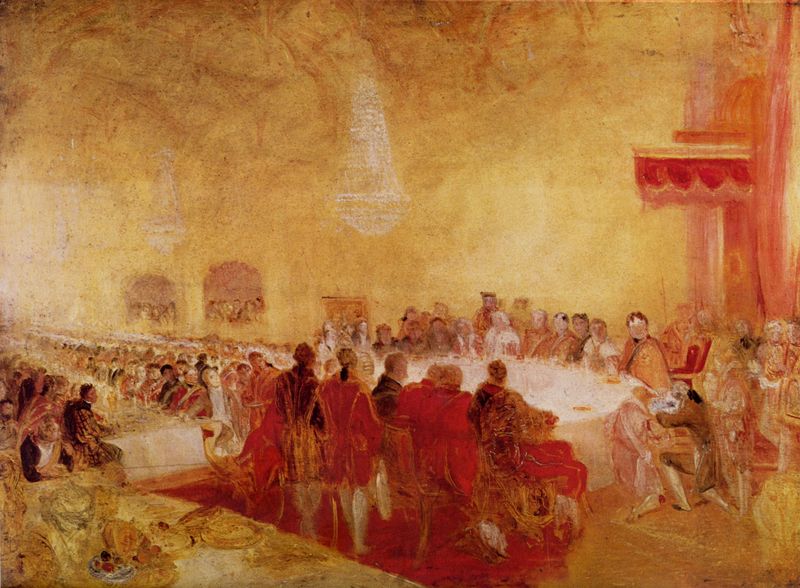
Titel: George IV beim Bankett des Propstes im Parlamentshaus, Edinburgh
Künstler: William Turner
Standort: London
Institution: Tate Gallery
Schlagwörter: feuer, gemälde, schatten, weiß, aquarell, gelb, menschen, sitzen, abend, hell, lampe, licht, männer, orange, pastell, raum, stuhl, stühle, tisch, tische, zeichnung, rose, rot, schloss, ball, fest, gesellschaft, leute, party, tanz, versammlung, alt, feier, barock, diener, lang, teller, tischdecke, vorhang, gold, adel, decke, personen, bühne, rosa, vornehm, perücke, balkon, herrschaft, zuschauer, dunst, hof, empore, haarband, saal, turner, könig, thron, essen, frack, gäste, tafel, vergnügen, bedienstete, kronleuchter, leuchter, lüster, menzel, leuchten, galerie, halle, unscharf, gewölbe, knien, reihe, zeremonie, festlich, mahl, soiree, bankett, verschwommen, kristall, empfang, baldachin, absolutismus, gesandte, kongress, livree, perücken, hofstaat, kandelaber, ror, zeremoniell, festsaal, ballsaal, luster, sitzung, tafeln, buffet, speise, abendgesellschaft, william turner, konferenz, bufet, bufett, fesdt, festakt, kristalllüster, page, staatsakt, tzung, dinner, üpastell, gelber saal, 16tes jarhundert, kronöeuchter